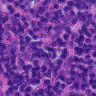
Metastatic tissue present: no